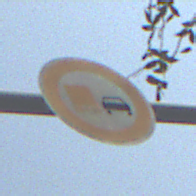
Verkehrszeichen: UeberholverbotKraftfahrzeuge
Umgebung: Outdoor, Nature
Tageszeit: MorningAfternoon
Wetter: PartlyCloudy
Licht: Natural
Jahreszeit: NotSpecified
Kontrast: HighContrast